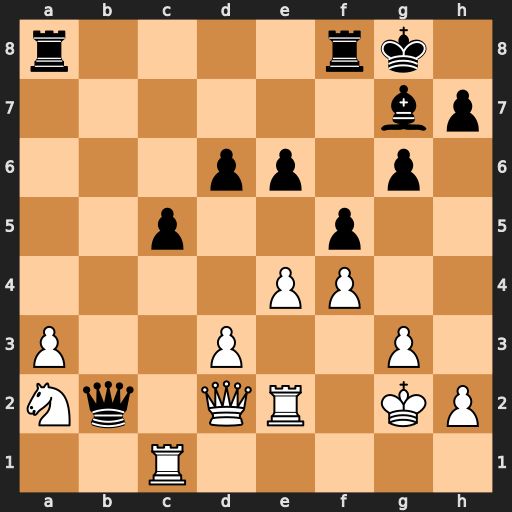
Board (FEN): r4rk1/6bp/3pp1p1/2p2p2/4PP2/P2P2P1/Nq1QR1KP/2R5
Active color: w
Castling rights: -
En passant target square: -
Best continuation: Qxb2 Bxb2 Rxb2